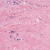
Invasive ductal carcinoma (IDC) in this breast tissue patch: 1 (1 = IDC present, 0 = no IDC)